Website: home-depot
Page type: address-validator
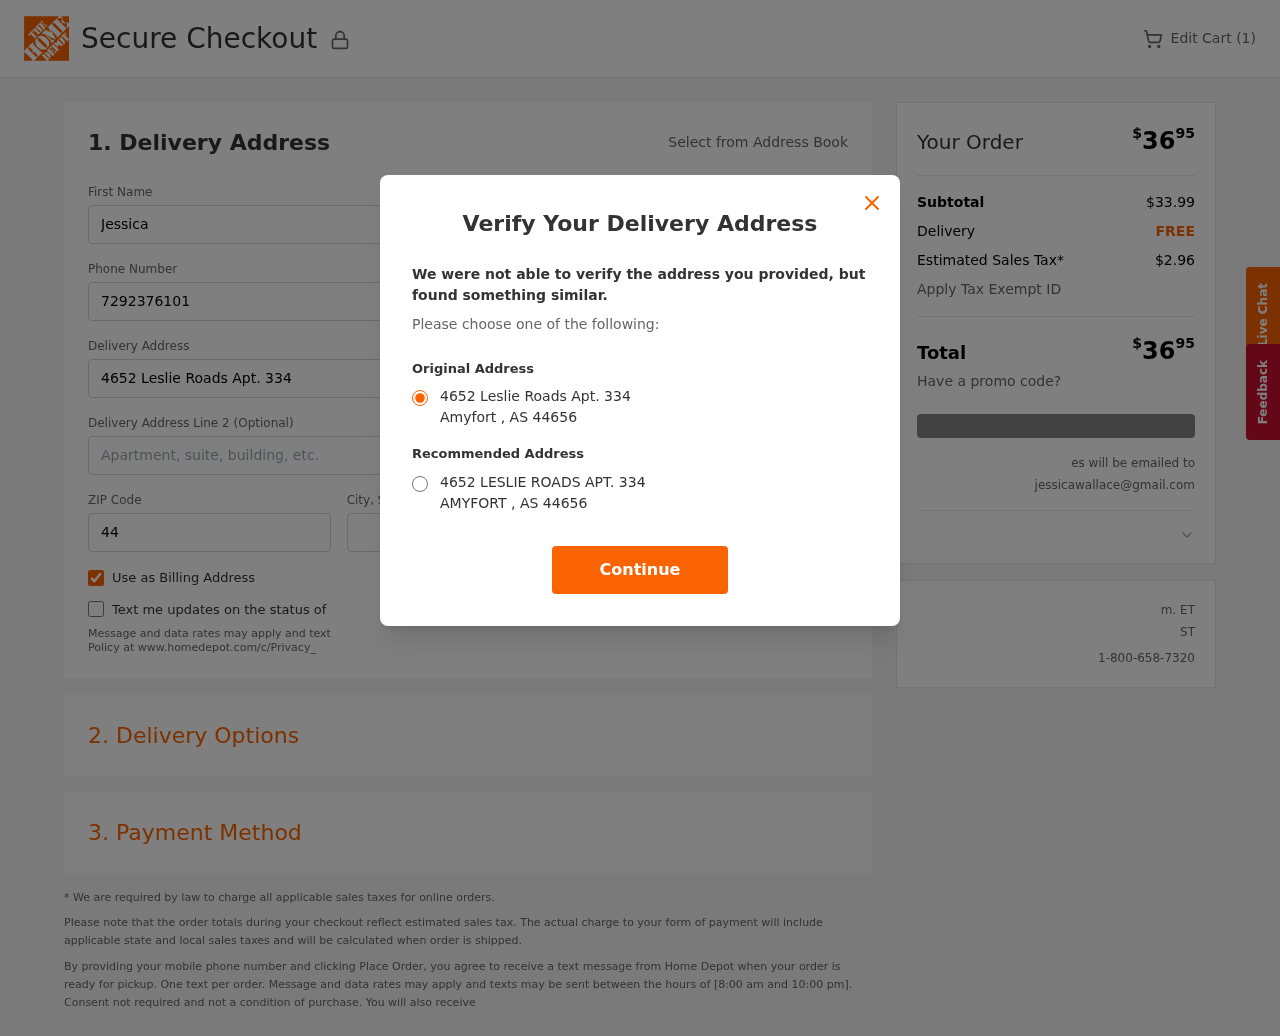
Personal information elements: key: PII_CITY
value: Amyfort
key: PII_EMAIL
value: jessicawallace@gmail.com
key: PII_POSTCODE
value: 44656
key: PII_STATE_ABBR
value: AS
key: PII_STREET
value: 4652 Leslie Roads Apt. 334
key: PII_FIRSTNAME
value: Jessica
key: PII_LASTNAME
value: Wallace
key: PII_PHONE
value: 7292376101
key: PII_CITY_STATE
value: Amyfort, AS
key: PII_STREET_ALT
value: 4652 LESLIE ROADS APT. 334
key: PII_CITY_ALT
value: AMYFORT
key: PII_STATE
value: AS
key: PII_POSTCODE_FULL
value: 44656
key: PII_POSTCODE_NUMERIC
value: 44656
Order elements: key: ORDER_NUM_ITEMS
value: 1
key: ORDER_TOTAL
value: $3695
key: ORDER_SUBTOTAL
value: $33.99
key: ORDER_SHIPPING_COST
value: FREE
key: ORDER_TAX
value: $2.96